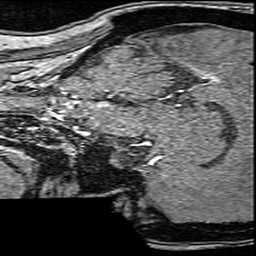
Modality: angio
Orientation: sagittal
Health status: ill
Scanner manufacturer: siemens
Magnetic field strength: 3 T
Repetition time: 0.023 s
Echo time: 0.00418 s